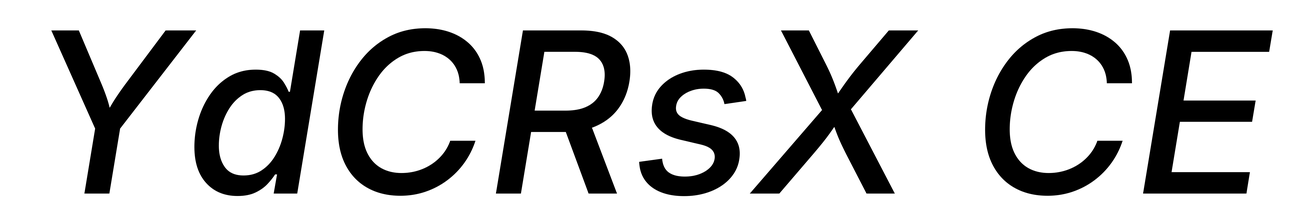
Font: Inter-Italic_Medium_Italic